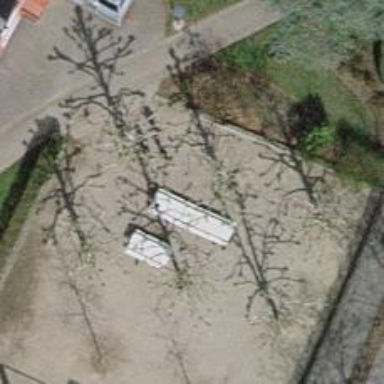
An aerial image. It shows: Picnic table located in leisure land area.